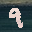
Label: 9